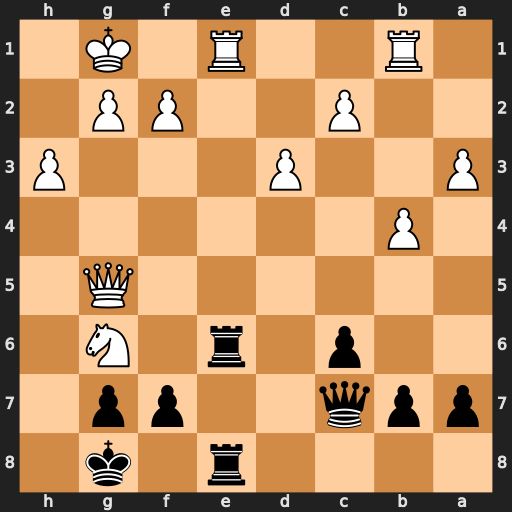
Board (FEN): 4r1k1/ppq2pp1/2p1r1N1/6Q1/1P6/P2P3P/2P2PP1/1R2R1K1
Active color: b
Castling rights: -
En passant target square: -
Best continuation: Rxe1+ Rxe1 Rxe1#